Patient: sex M, age 65
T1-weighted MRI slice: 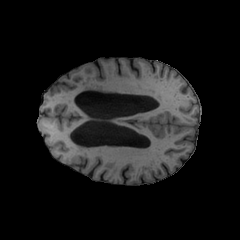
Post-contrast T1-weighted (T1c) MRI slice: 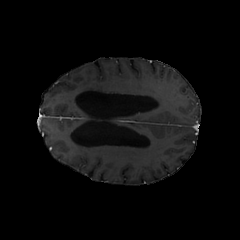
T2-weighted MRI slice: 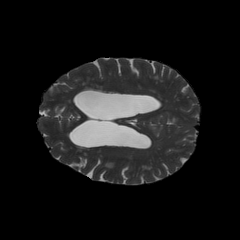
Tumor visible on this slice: no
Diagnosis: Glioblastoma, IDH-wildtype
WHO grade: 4